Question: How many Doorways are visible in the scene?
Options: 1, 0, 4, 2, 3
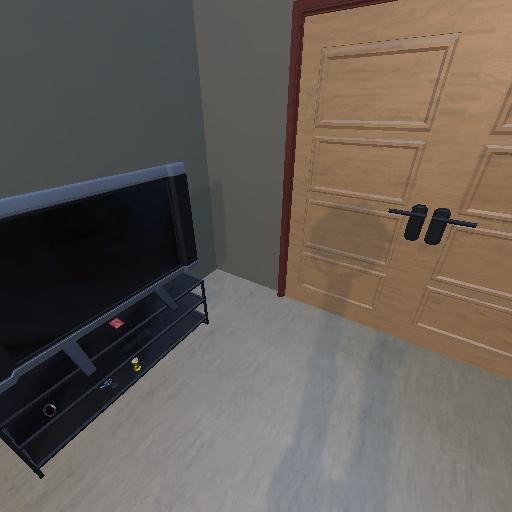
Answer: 1